Chest X-ray. View position: PA
Patient age: 39
Patient sex: F
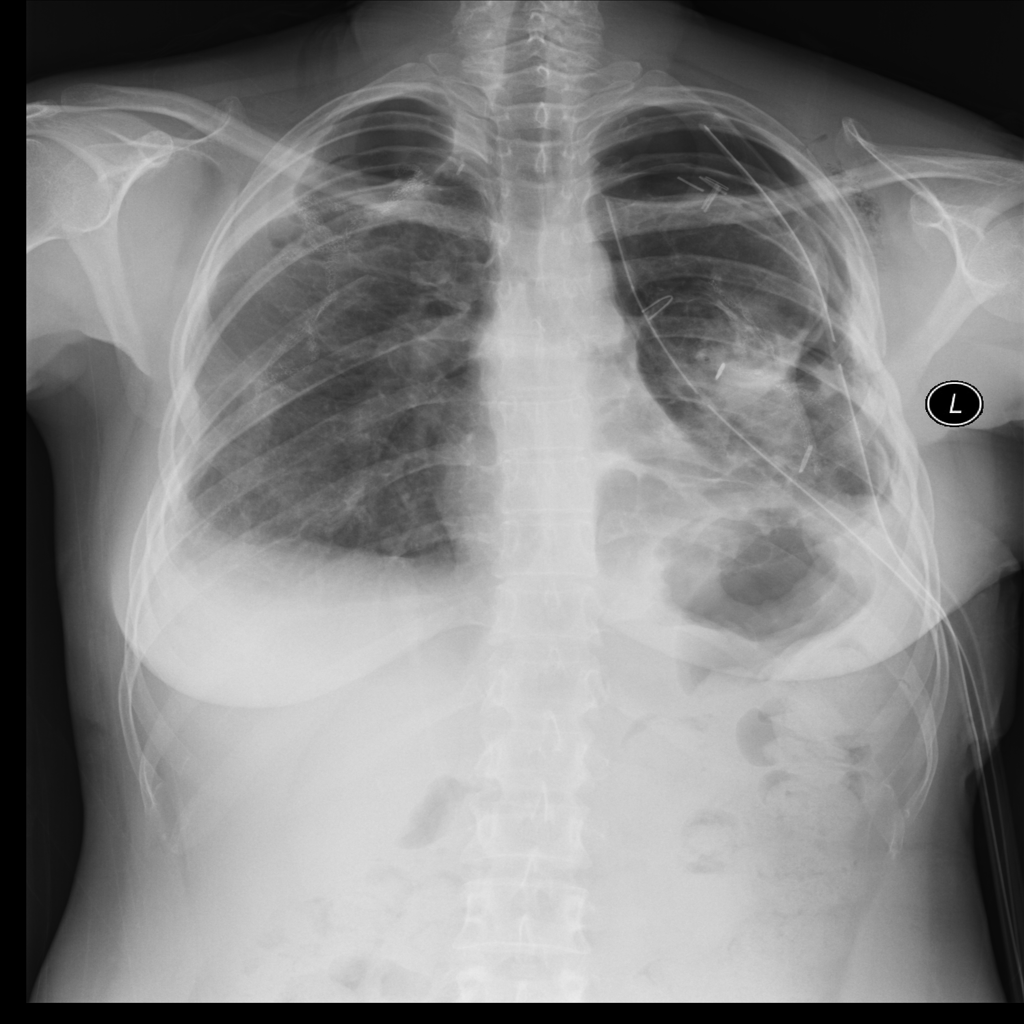
Finding: Pneumothorax